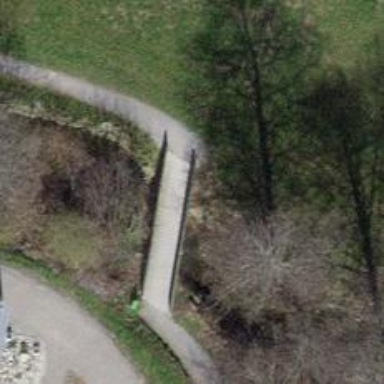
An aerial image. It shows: Path leading to bridge.